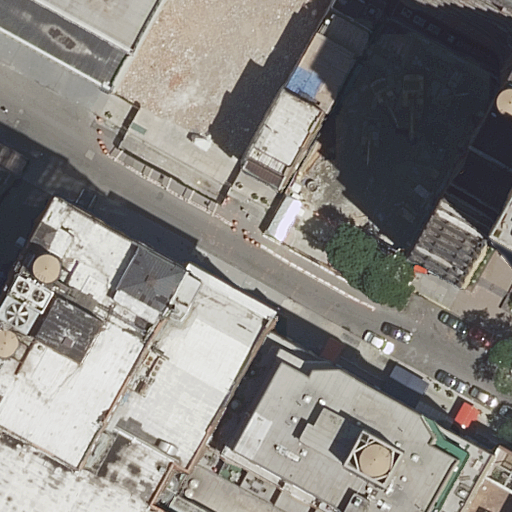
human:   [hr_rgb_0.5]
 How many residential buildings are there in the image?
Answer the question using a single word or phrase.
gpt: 10

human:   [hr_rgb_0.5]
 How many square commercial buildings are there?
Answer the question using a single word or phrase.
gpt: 0

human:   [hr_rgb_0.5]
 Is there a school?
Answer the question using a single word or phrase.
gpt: yes

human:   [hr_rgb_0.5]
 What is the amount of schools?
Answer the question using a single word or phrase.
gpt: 1

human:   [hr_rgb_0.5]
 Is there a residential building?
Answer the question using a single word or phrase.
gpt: yes

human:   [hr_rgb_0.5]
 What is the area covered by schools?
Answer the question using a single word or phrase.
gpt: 1348m2

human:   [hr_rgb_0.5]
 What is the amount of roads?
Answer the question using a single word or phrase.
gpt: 1

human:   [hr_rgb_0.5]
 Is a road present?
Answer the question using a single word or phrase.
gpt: yes

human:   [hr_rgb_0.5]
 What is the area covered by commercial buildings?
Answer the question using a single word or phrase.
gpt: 0m2

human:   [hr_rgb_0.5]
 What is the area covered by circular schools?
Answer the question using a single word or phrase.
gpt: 0m2

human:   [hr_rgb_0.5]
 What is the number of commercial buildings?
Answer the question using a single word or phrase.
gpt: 0

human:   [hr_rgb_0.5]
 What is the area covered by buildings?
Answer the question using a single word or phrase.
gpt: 10631m2

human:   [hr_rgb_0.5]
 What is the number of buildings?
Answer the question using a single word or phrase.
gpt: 12

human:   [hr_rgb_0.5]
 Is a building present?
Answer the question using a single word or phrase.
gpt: yes

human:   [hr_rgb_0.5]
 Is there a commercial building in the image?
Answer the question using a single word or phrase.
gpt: no

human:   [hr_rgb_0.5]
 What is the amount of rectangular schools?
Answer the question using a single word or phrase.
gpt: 0

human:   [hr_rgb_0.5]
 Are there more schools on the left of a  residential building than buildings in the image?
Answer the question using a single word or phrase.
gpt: no

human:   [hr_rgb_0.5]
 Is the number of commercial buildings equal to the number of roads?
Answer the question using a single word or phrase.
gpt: no

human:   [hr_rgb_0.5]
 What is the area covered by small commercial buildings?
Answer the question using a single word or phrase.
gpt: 0m2

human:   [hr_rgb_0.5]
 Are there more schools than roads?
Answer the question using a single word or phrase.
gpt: no

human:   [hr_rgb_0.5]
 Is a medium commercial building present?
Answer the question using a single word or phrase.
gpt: no

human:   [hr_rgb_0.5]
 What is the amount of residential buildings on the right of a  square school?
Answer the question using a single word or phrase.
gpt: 0

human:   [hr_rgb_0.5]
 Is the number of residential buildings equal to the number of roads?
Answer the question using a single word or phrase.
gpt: no

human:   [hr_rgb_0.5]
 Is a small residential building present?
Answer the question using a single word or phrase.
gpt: yes

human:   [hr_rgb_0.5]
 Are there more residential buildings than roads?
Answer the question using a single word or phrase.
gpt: yes

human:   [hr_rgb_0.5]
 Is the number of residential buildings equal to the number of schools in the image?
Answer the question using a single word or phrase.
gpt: no

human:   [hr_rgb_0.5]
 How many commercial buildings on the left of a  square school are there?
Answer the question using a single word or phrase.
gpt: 0

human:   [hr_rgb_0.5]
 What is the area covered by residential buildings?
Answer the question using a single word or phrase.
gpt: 9150m2

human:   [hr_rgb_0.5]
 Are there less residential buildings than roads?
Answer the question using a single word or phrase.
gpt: no

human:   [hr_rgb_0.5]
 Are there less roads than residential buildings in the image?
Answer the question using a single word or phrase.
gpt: yes

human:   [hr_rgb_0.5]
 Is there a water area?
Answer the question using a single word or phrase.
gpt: no

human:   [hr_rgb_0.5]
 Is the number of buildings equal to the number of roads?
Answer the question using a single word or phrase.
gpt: no

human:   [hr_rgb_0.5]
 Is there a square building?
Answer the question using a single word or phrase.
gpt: no

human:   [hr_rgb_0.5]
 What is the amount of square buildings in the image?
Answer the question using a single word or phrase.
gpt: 0

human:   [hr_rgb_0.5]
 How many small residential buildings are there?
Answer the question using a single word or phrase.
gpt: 3

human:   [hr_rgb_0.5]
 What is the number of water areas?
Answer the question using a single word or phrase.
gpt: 0

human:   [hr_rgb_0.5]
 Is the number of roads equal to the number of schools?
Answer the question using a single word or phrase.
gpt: yes

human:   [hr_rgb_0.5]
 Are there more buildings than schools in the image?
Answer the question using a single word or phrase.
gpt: yes

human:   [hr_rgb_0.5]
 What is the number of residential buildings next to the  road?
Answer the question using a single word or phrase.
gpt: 10

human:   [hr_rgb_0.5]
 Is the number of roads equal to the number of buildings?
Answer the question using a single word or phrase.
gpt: no

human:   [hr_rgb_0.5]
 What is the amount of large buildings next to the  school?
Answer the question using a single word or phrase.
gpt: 6

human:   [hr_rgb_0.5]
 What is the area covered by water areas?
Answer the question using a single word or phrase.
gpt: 0m2

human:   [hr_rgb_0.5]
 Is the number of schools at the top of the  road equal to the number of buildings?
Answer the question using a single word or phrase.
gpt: no

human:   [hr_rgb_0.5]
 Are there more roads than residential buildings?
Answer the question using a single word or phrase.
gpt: no

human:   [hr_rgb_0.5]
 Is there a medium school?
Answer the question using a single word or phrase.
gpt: no

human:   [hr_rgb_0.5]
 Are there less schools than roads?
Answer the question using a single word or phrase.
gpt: no

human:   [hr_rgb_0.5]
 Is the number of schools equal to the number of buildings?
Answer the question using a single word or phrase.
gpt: no

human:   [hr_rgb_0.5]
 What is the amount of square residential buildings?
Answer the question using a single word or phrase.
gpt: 0

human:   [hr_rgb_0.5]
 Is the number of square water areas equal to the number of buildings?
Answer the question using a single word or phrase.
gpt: no

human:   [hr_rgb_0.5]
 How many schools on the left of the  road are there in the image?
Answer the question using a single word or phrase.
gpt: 0

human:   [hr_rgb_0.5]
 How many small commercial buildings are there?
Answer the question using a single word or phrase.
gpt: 0

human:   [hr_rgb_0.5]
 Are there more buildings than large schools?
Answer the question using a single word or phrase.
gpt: yes

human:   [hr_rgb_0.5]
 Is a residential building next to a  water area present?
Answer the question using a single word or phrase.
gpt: no

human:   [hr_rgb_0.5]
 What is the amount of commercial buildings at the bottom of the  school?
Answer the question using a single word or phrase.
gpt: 0

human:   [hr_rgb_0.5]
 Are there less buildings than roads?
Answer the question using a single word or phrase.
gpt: no

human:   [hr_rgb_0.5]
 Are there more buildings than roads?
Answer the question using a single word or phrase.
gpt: yes

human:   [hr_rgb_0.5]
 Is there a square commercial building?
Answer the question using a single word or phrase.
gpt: no

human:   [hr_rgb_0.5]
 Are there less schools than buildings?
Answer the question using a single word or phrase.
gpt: yes

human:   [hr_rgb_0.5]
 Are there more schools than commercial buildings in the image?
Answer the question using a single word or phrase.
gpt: yes

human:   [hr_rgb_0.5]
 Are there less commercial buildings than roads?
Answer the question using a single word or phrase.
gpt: yes

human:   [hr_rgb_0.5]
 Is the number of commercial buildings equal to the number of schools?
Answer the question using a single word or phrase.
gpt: no

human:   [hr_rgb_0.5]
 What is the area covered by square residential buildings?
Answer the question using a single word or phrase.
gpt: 0m2

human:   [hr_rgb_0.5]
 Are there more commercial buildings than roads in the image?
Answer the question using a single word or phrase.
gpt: no

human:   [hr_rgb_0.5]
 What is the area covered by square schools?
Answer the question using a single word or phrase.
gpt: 0m2